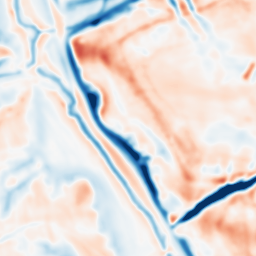
Category: multiscale
Decomposition family: dog_multiscale
Decomposition parameters: sigma_ratio: 1.6
n_scales: 3
base_sigma: 2
Upsampling method: bilinear
Upsampling parameters: scale: 2
Upsampling scale: 2